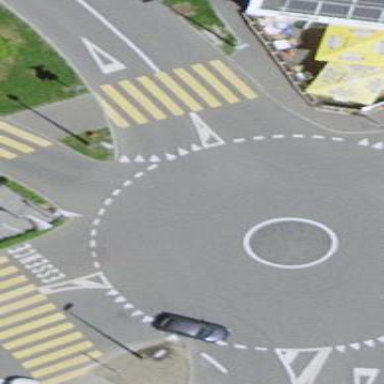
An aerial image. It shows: Unclassified asphalt road with roundabout junction.